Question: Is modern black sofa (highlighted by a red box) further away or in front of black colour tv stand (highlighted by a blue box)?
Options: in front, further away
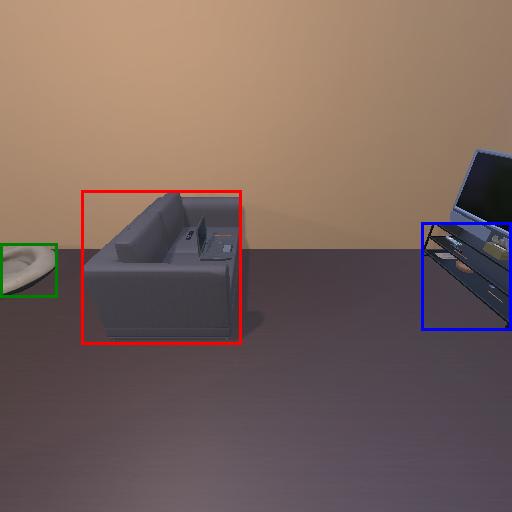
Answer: in front